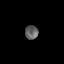
Tissue: lung
Cell type: Epithelial cells
Senescence score: 0.2095
Nuclear area (px): 176
Mean DAPI intensity: 98.699